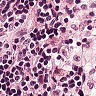
Metastatic tissue present: no